Question: I'm building the following grammar:
'''
Letter : 'a'..'z'|'A'..'Z' ;
Number : '0'..'9' ;
Float
: Number+ '.' Number+
;
a5
@init
{
int n = 1;
}
: ({n<=5}?=>(Letter|Number){n++;})+
;
'''
It not successfully parsed the string "CD923IJK", because I needs to be consumed "CD923" and not "CDIJK" like happening
If FLoat is commented the problem disappear and consumed "CD923" like I want
Obviously requires an advanced parsing, because this grammar is LL(K), I'm set the lookahead depth
'''
options
{
k=5;
}
'''
But not solved anything. Any idea?
Response to the suggestion <URL>
I added the following rule
'''
public test :a5 Float ;
'''
I need to match CD9231.23 where CD923 is an alphanumeric and 1.23 a float. But see parse tree:

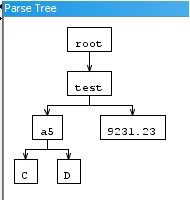
Answer: The problem seems to be in the rules Number and Float. You have an ambiguity in this two rules, but due both Number and Float are lexer rules, you must recall that antlr implicit create a nextToken rule to handle all the tokens. The nextToken in the example looks like this:
'''
nextToken: Letter | Number | Float;
'''
when antlr find a digit he walk through the DFA to find to which rule jump, but in this case he can't decide which is the proper rule (Number or Float) to jump to. You can avoid this behavior making the Float rule a parser rule. You can try something like this:
'''
grammar a5;
s : a5 coordinate?
;
a5
@init{
int n = 0;
}
: ({n<5}?=> (LETTER|Number){n++;})+
;
Number : '0'..'9'
;
coordinate : Number+ '.' Number+
;
LETTER
: 'a'..'z'|'A'..'Z'
;
'''